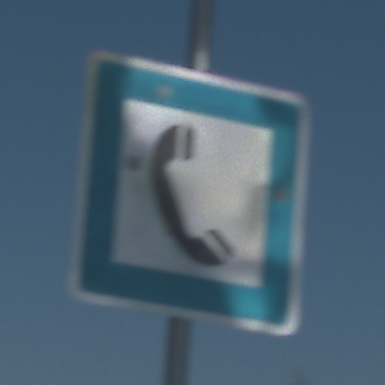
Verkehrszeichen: Fernsprecher
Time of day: Midday
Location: Outdoor (Nature)
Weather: Clear
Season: NotSpecified
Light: Natural